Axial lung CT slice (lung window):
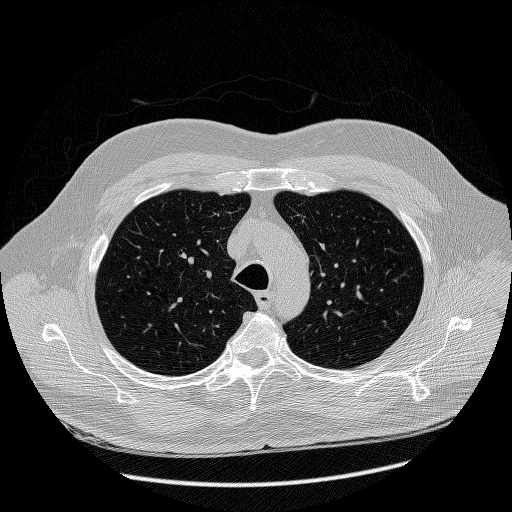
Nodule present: no